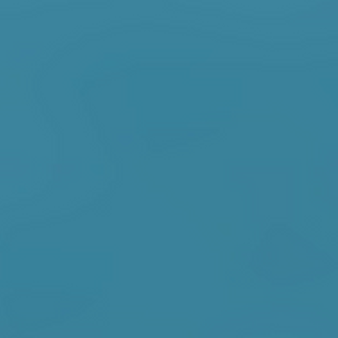
Label: other